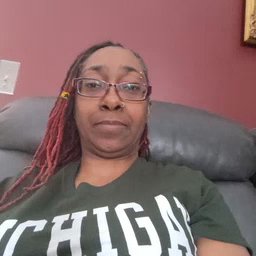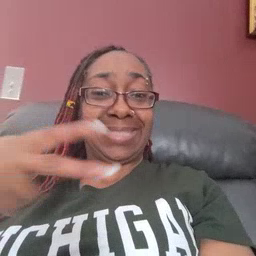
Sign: scissors